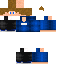
A male human skin with medium skin, wearing brown long hair dressed in a blue tshirt and black pants, featuring a closed mouth.